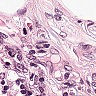
Metastatic tissue present: no